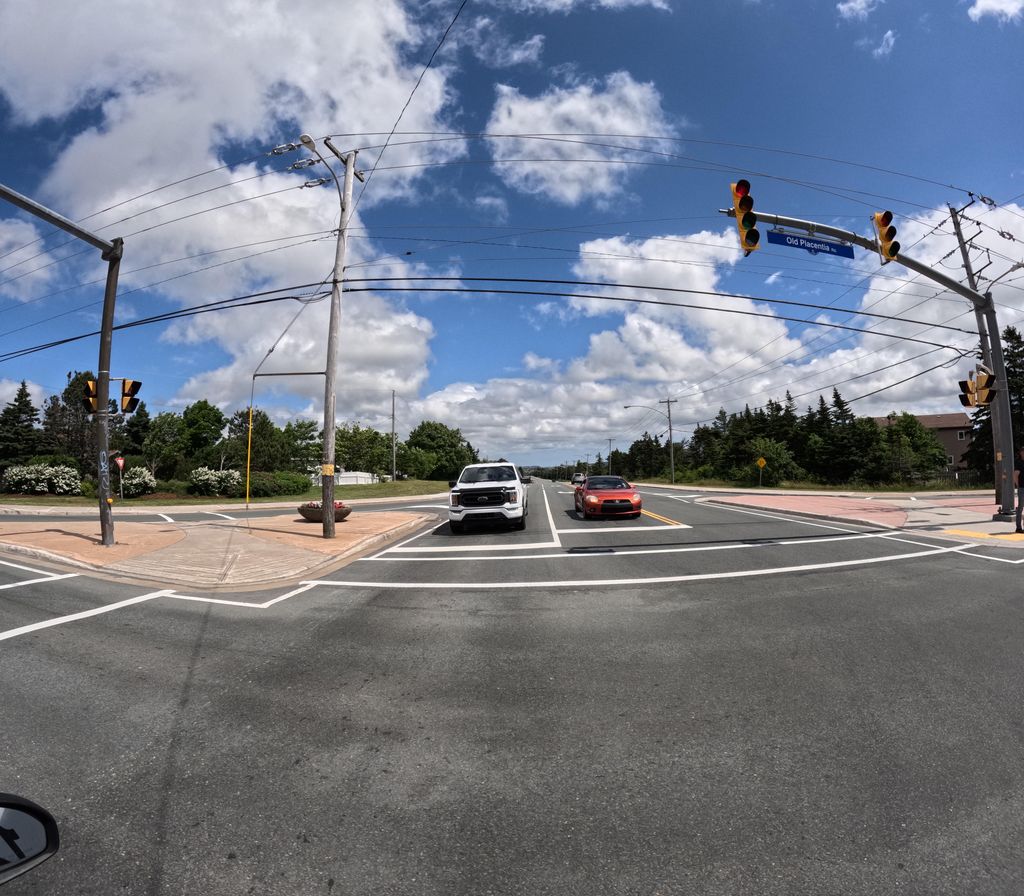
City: st_johns